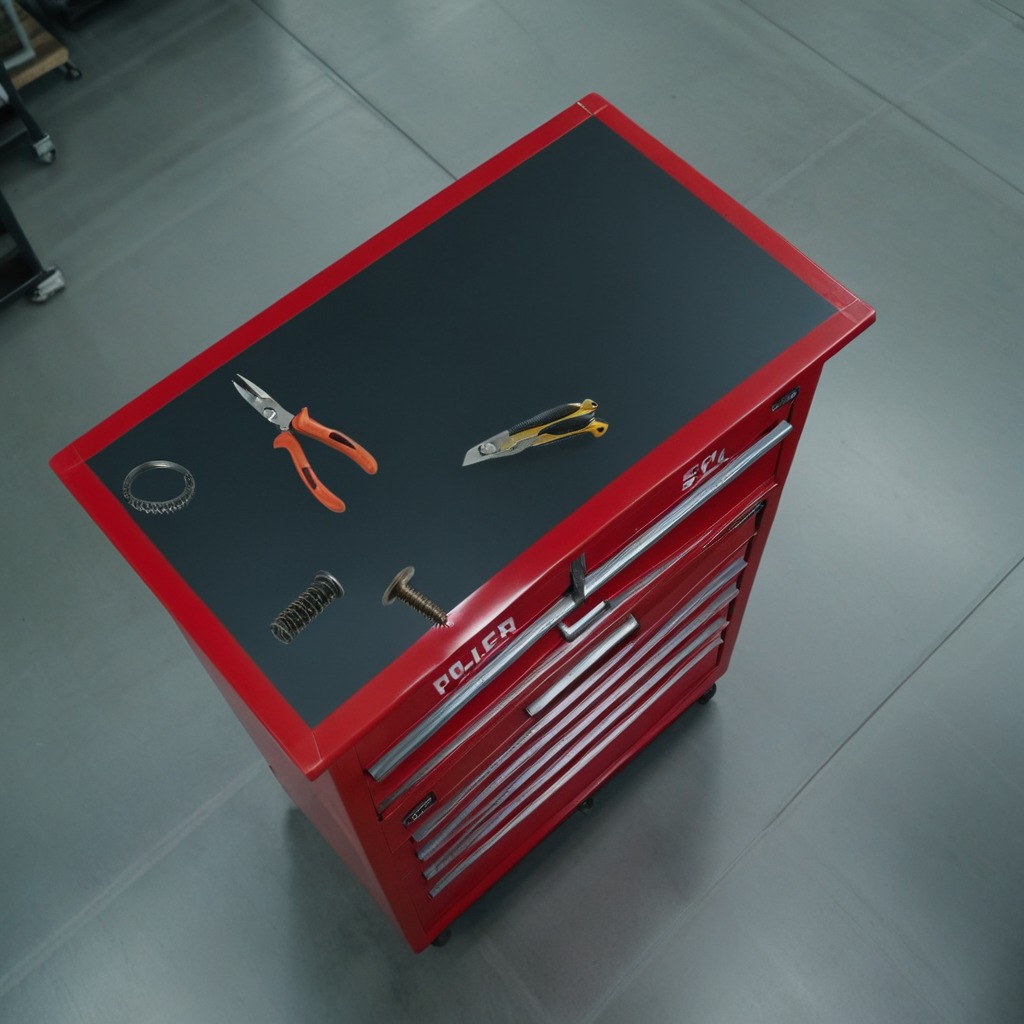
A utility knife, a flat metal washer, a metal machine screw, pliers, and a coiled metal spring are lying on the toolbox surface.